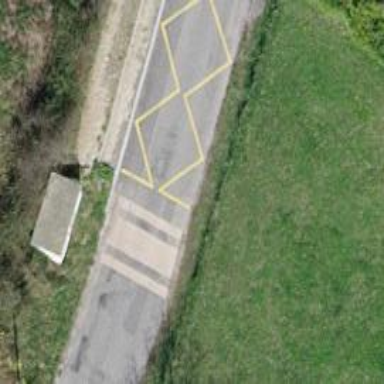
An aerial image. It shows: Public transport stop position.